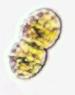
Label: Margalefidinium